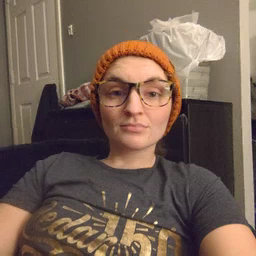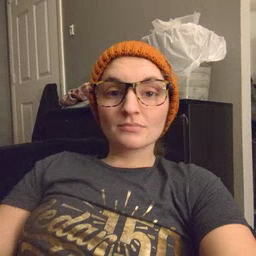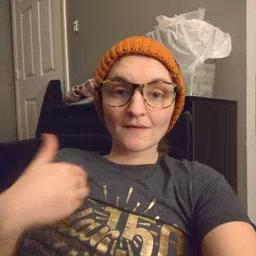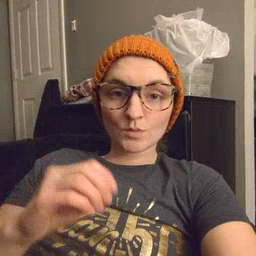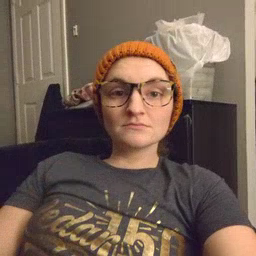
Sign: haveto